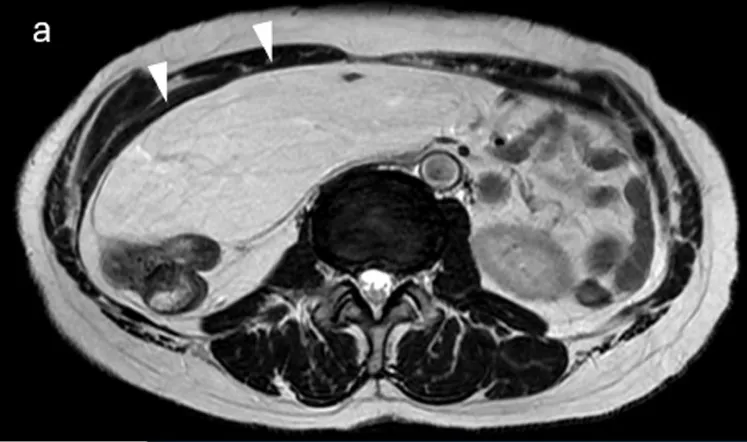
(a) T2-weighted MRI showed a large, well-defined, low-signal mass measuring 20 x 17 x 7 cm (arrowhead) in the abdomen.
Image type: radiology (mri)